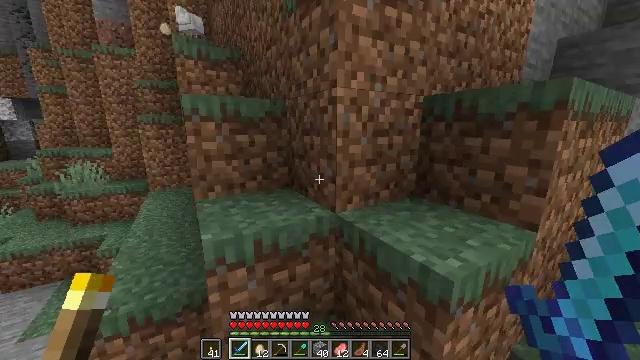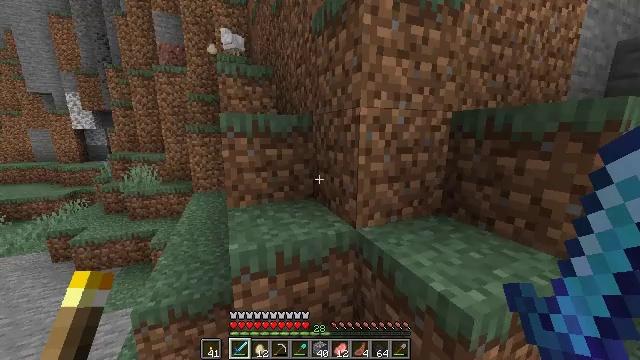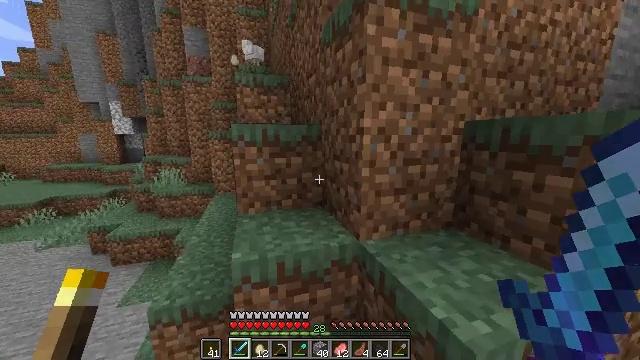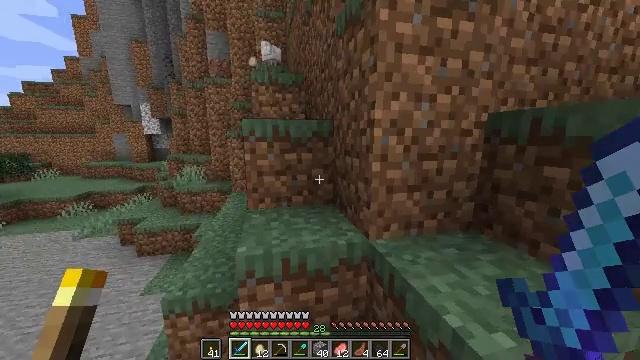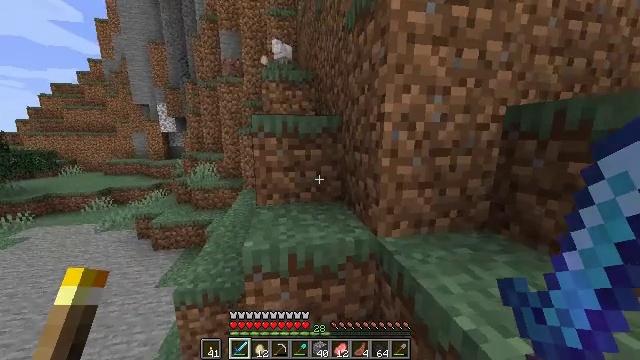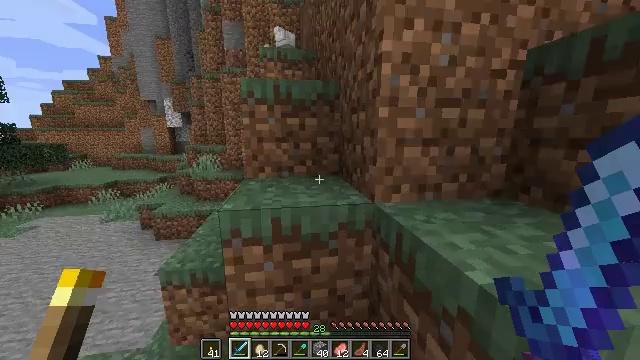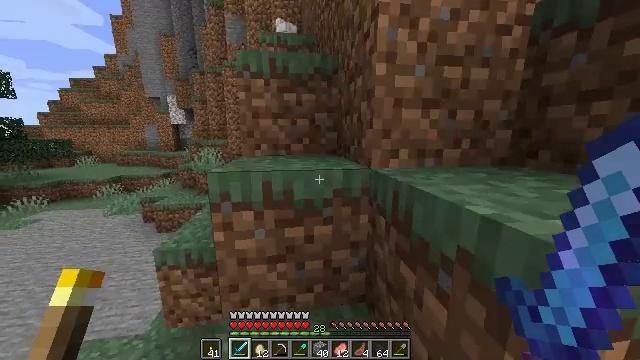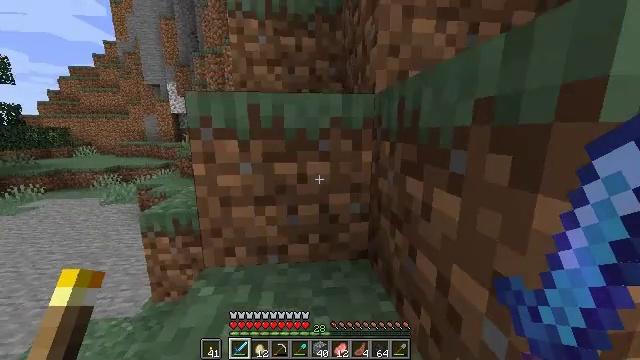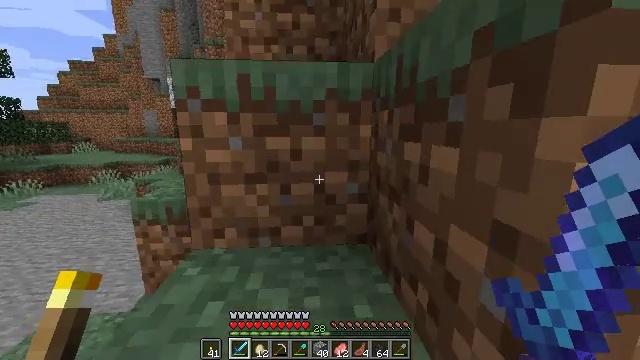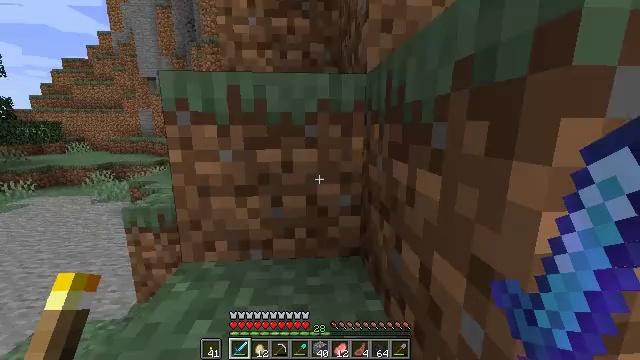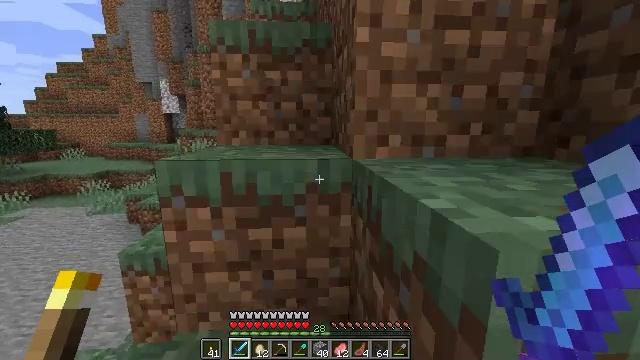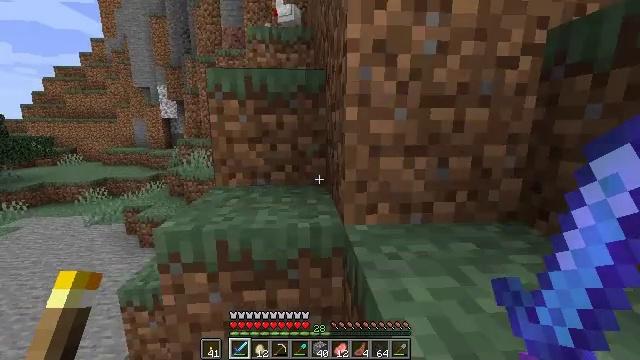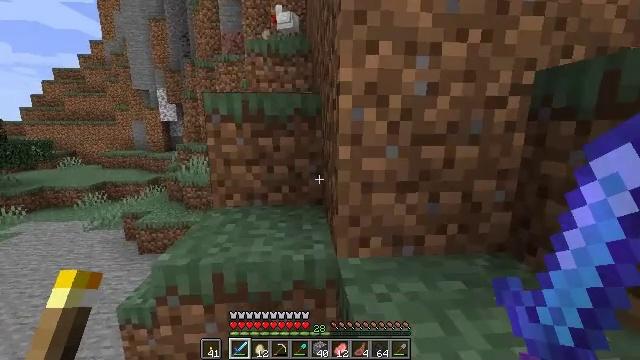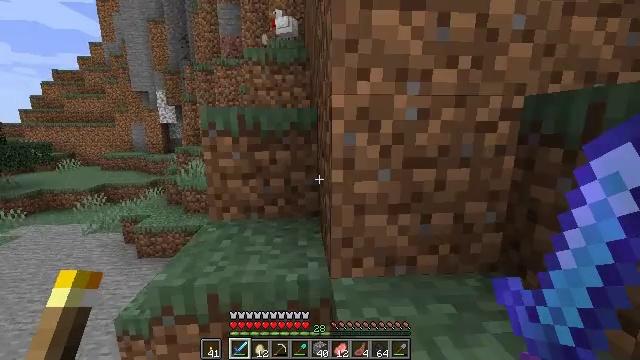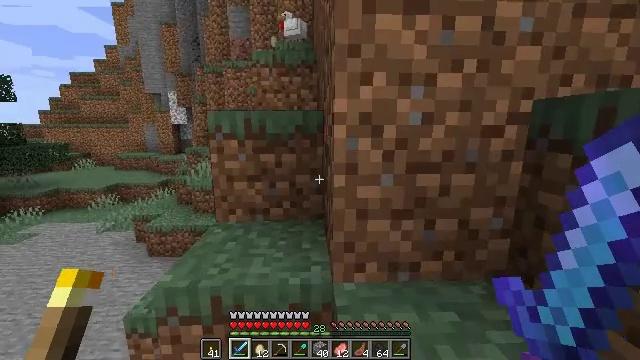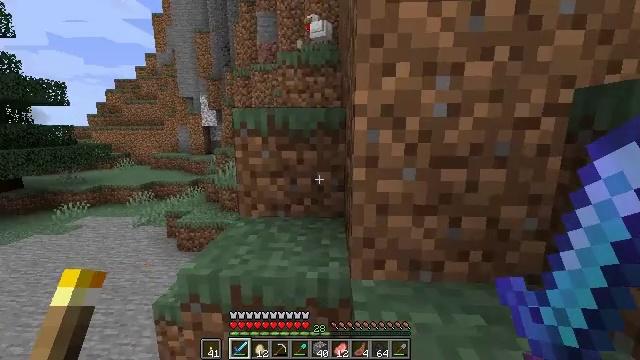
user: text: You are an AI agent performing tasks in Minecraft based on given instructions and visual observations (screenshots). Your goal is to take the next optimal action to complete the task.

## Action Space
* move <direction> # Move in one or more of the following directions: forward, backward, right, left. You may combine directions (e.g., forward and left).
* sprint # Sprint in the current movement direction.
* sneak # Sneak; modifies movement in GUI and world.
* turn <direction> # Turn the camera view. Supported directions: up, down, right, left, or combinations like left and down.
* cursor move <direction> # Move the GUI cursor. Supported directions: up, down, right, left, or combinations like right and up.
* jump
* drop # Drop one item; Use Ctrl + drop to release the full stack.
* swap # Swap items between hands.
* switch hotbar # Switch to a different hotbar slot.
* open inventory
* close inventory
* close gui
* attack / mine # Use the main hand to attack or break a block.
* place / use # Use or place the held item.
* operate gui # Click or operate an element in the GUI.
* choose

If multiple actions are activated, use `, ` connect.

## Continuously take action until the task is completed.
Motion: motion action
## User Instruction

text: Hunt animals.
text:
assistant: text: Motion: move forward, sprint, turn left, jump
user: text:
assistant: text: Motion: move forward, sprint, turn left, jump
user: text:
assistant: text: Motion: move forward, sprint, turn left, jump
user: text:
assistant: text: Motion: move forward, sprint, turn left, jump
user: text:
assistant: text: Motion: move forward, sprint, turn left, jump
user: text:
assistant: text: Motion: move forward, sprint, jump
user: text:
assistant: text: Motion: move forward, sprint, turn left, jump
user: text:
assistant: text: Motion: move forward, sprint, turn left, jump
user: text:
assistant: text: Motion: move forward, sprint, jump
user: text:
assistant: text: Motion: move forward, sprint, jump
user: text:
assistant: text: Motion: move forward, sprint, jump
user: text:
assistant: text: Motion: move forward, sprint, jump
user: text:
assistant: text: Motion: move forward, sprint, jump
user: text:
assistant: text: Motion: move forward, sprint, turn left, jump
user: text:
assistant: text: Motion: move forward, sprint, turn left, jump
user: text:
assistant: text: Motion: move forward, sprint, turn left, jump
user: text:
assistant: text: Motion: move forward, sprint, jump
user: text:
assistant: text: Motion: move forward, sprint, jump
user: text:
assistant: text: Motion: move forward, sprint, jump
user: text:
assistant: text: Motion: move forward, sprint, jump
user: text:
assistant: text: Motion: move forward, sprint, jump
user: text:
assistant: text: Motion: move forward, sprint, jump
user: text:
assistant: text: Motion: move forward, sprint, jump
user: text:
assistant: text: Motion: move forward, sprint, jump
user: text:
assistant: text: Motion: move forward, sprint, jump
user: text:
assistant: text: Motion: move forward, sprint, turn right, jump
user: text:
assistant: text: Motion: move forward, sprint, turn right, jump
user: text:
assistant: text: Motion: move forward, sprint, jump
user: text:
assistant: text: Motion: move forward, sprint, jump
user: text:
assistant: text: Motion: move forward, sprint, jump